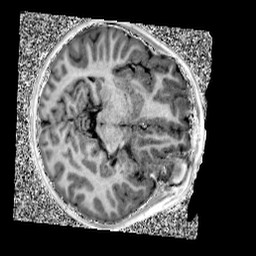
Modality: UNIT1
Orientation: axial
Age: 10
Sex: male
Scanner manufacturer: siemens
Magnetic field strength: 3 T
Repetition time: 4 s
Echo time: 0.00299 s